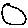
Label: circle